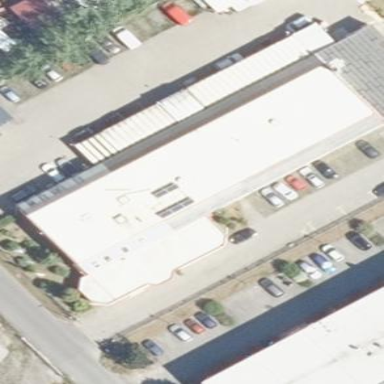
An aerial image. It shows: Commercial building.